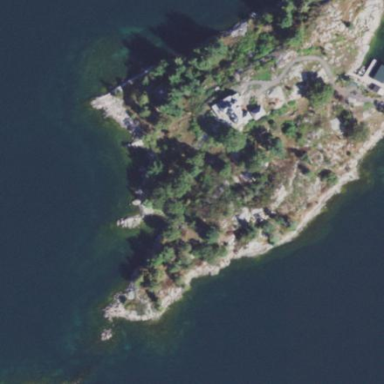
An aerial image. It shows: Islet.